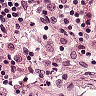
Metastatic tissue present: no